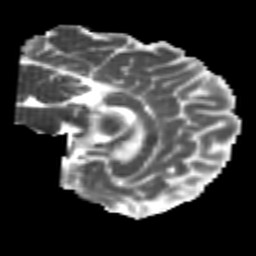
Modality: MD
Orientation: sagittal
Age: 23
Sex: male
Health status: healthy
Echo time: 0.074 s